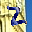
Label: 2